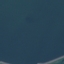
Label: SeaLake